Interaction volume radius: 10 \u00c5
Interaction volume height: 15 \u00c5
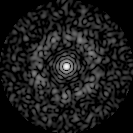
Disorder parameter: 0.8444